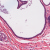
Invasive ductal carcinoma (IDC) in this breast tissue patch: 0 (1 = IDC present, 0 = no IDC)